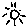
Label: sun